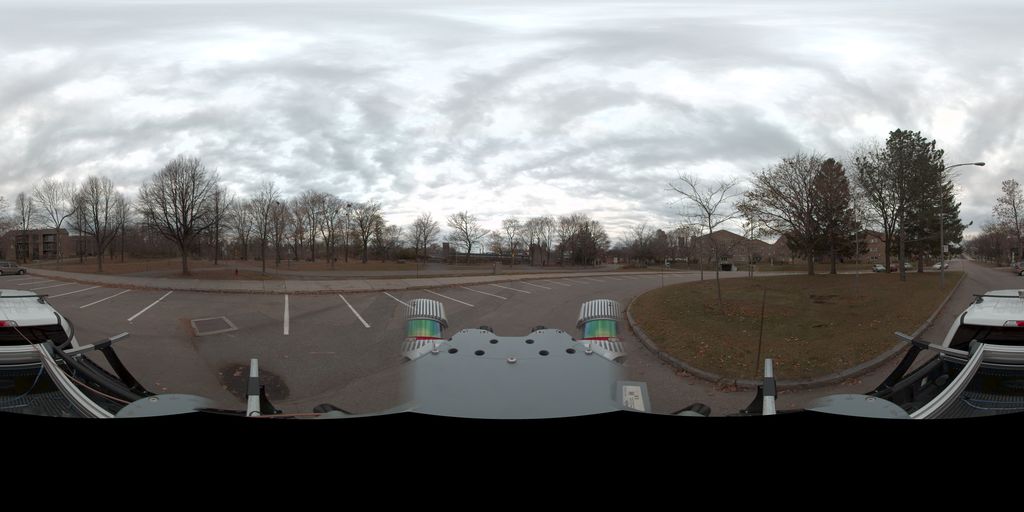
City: quebec_city